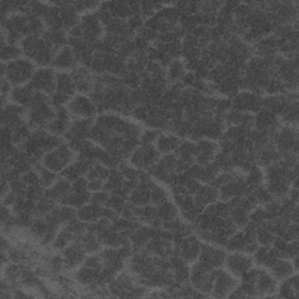
Label: frost